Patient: sex F, age 54
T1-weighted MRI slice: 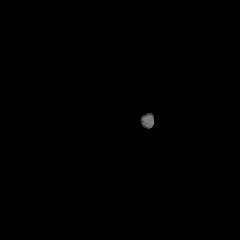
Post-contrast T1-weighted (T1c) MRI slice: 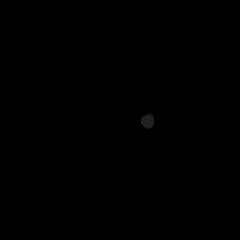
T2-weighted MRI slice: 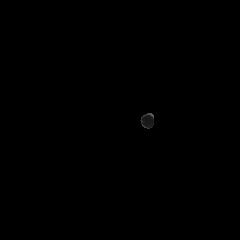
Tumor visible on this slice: no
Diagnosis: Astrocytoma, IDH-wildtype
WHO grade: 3